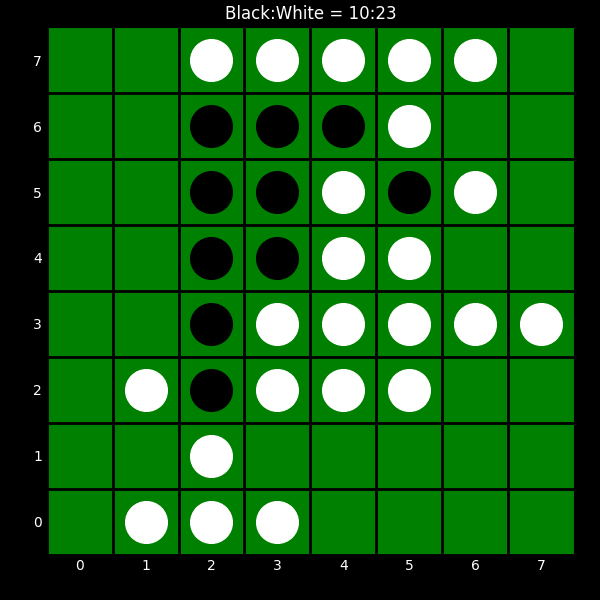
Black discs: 10
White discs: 23